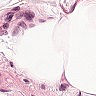
Metastatic tissue present: no